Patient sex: M
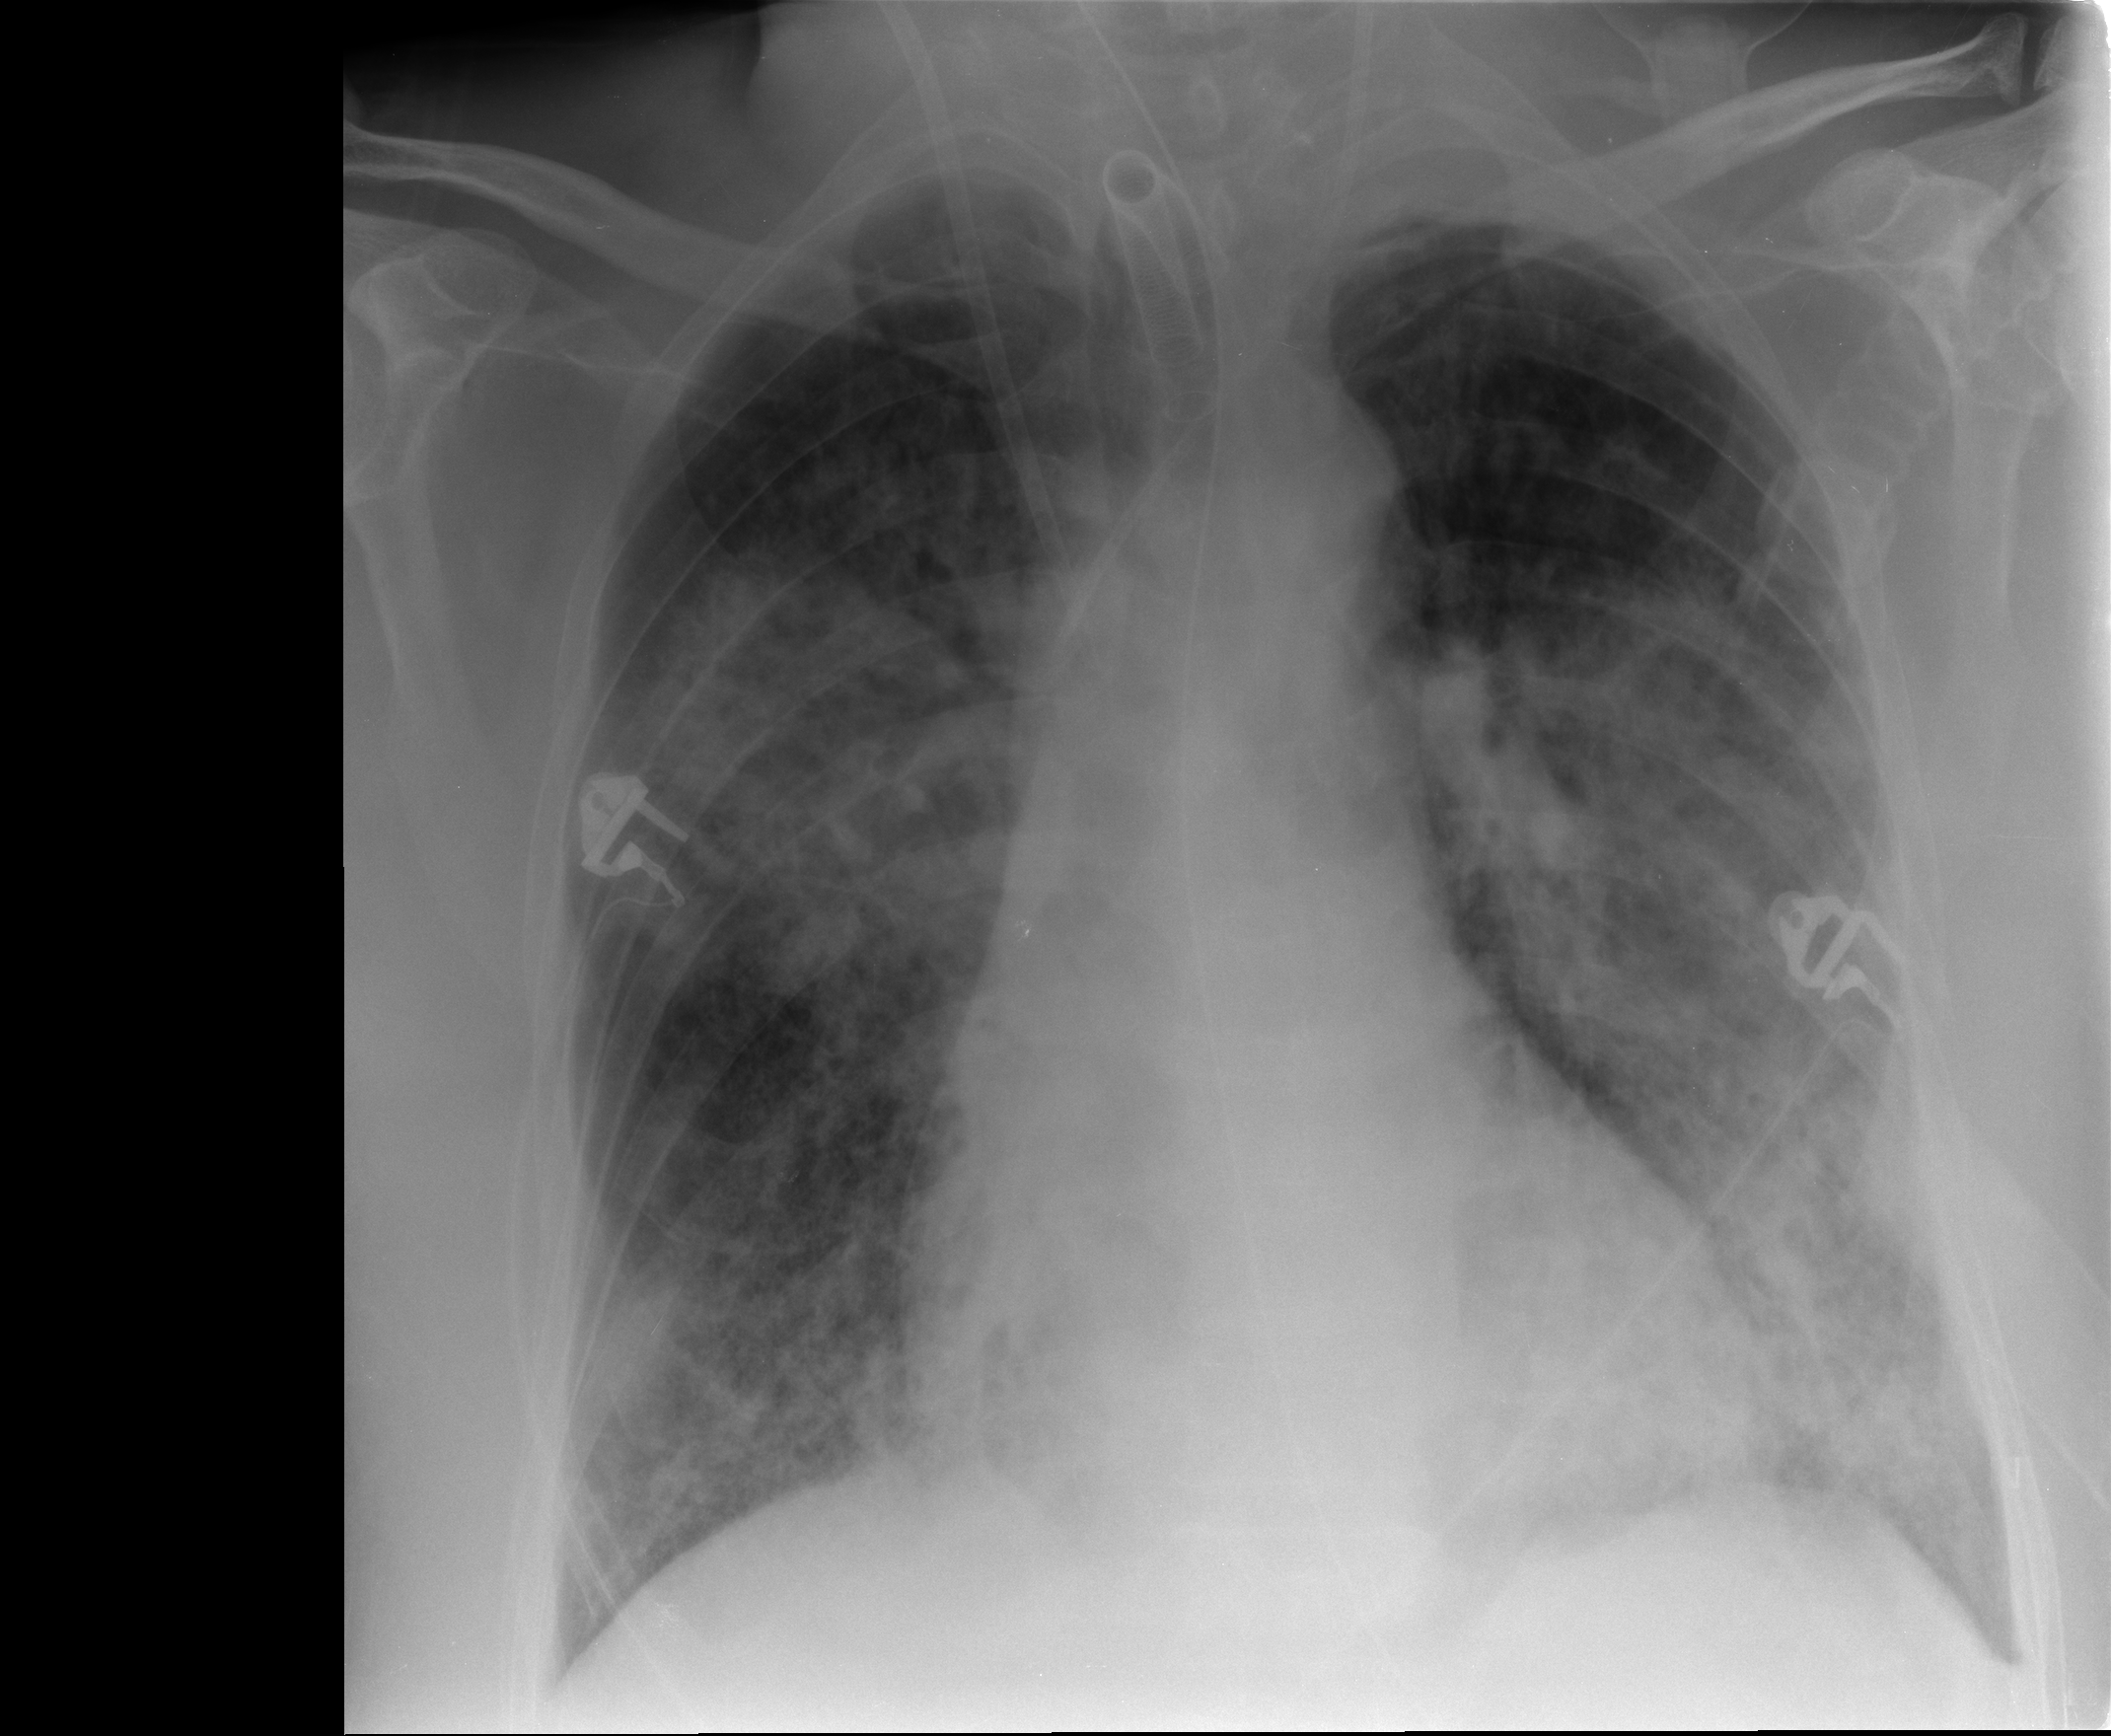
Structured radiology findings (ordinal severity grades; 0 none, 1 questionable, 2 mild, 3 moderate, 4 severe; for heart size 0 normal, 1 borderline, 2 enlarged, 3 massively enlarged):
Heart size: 0
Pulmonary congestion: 2
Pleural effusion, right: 0
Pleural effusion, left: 2
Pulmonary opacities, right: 4
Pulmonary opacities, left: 4
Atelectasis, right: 2
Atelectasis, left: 2